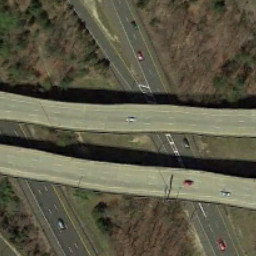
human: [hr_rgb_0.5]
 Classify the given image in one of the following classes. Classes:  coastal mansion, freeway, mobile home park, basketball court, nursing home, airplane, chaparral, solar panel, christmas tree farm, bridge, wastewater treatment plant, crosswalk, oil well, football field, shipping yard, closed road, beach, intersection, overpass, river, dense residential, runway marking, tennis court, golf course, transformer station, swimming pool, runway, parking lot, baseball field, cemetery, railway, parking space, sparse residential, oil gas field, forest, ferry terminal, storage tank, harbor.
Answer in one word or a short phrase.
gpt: overpass